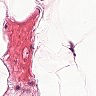
Metastatic tissue present: no